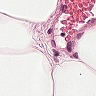
Metastatic tissue present: no